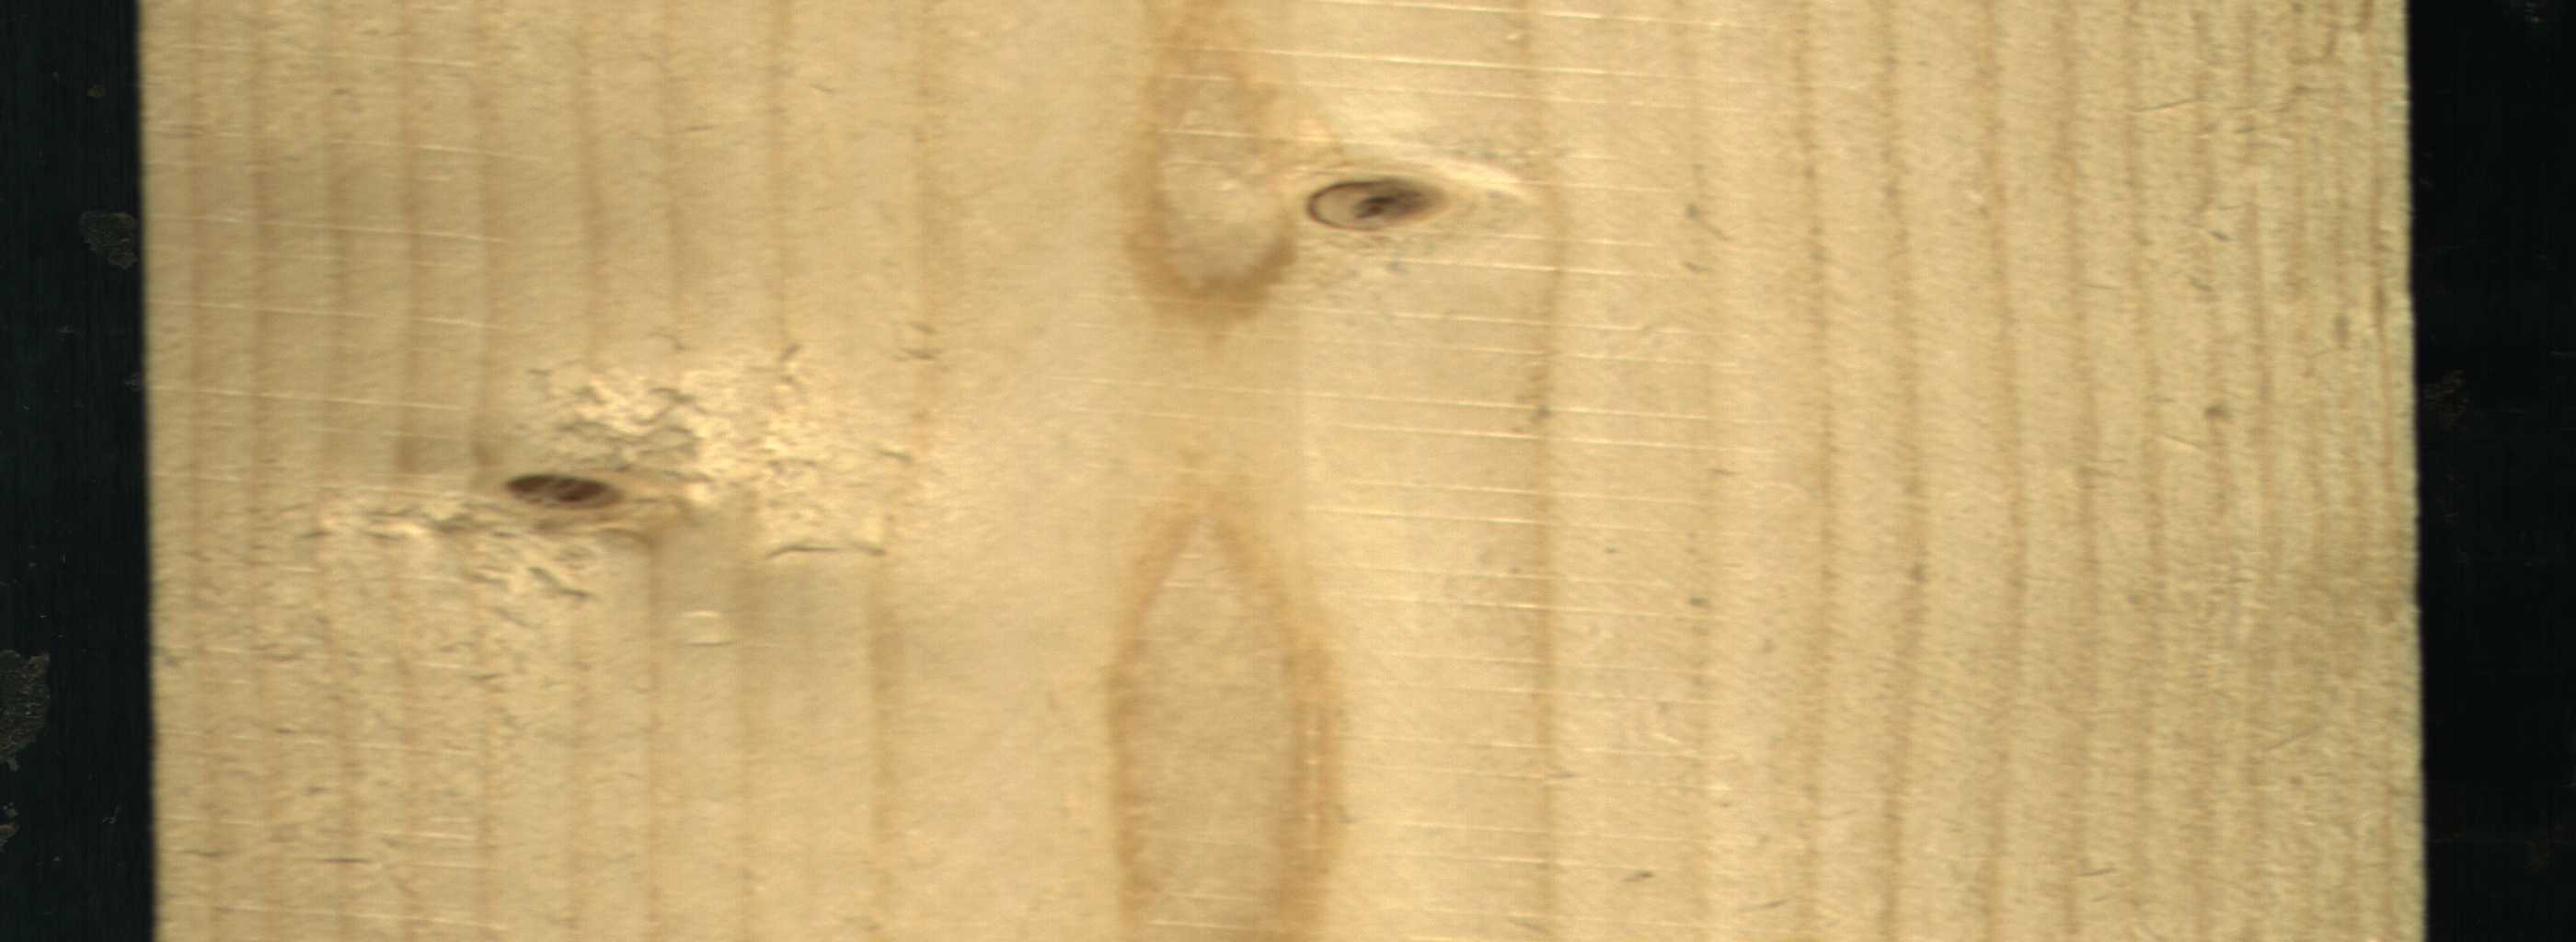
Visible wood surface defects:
Live_Knot
Live_Knot